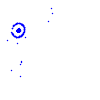
Particle: electron